Field crop: tomato
Growth stage: 1
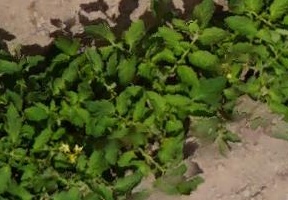
Species: tomato